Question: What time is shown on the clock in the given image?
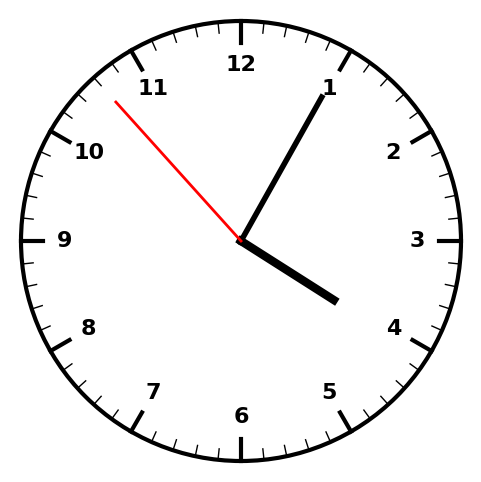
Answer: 04:04:53